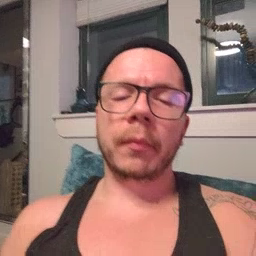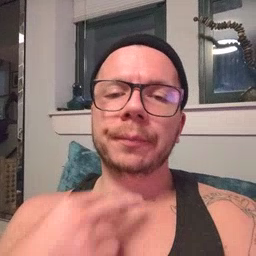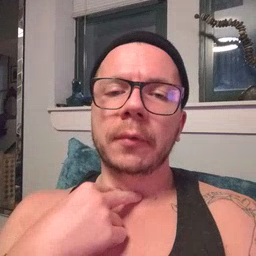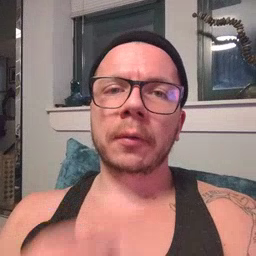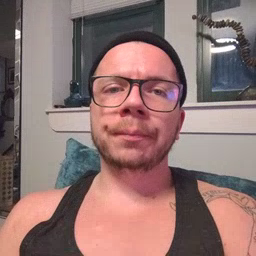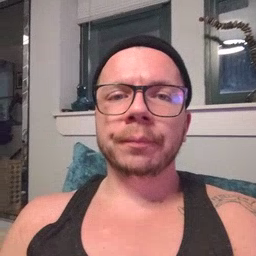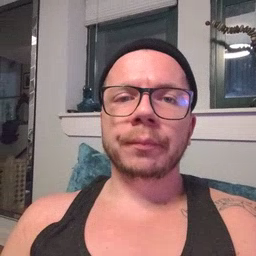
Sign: stuck